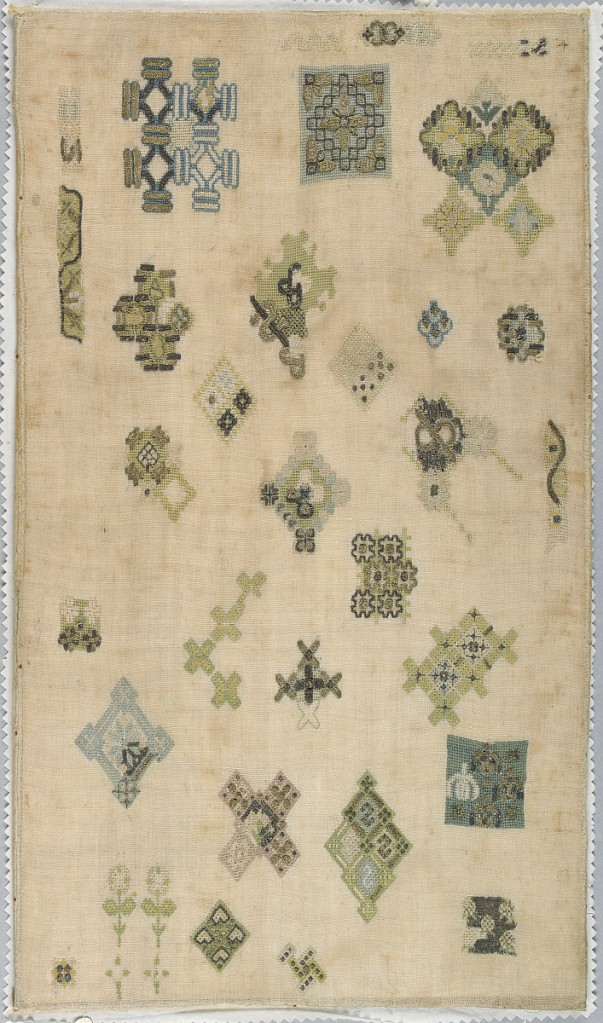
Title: Sampler
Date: early 17th century
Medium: silk and metal-wrapped silk embroidery on linen foundation Technique: deflected element work, raised work, plaited stitches.
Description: Spot sampler embroidered in blues, greens, yellows, gold and silver on a linen ground.  Geometric designs in rococo work, deflected element work, plaited braid stitch, chain stitch, running stitch, couching and detached needle looping.